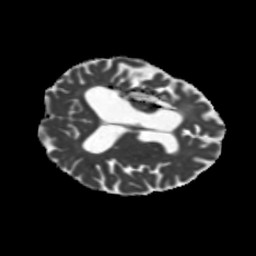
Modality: MD
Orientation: axial
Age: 53
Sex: female
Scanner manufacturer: siemens
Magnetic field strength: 3 T
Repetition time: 5.25 s
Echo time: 0.08 s